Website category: auto
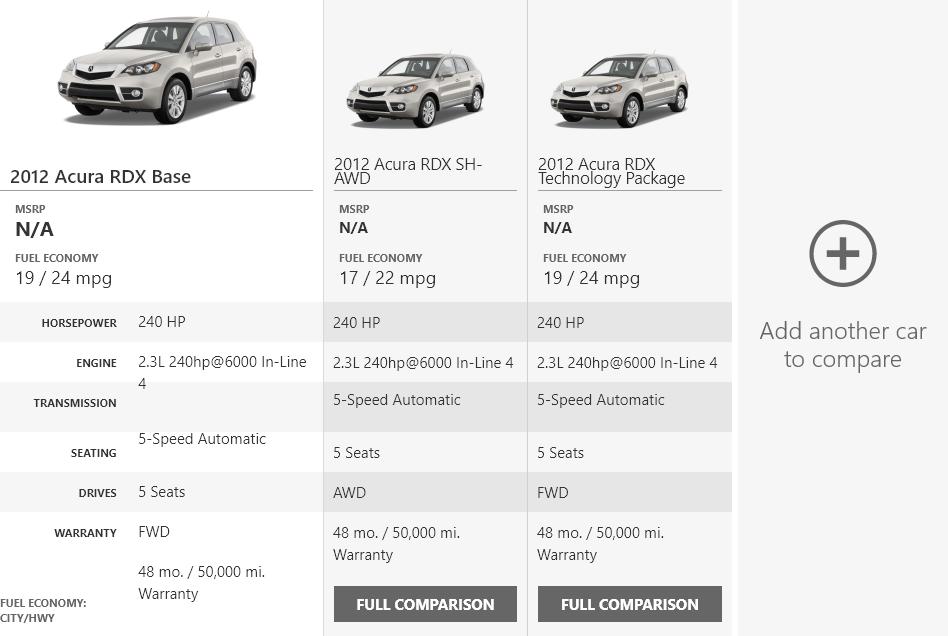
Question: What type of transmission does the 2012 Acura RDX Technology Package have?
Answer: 5-Speed Automatic

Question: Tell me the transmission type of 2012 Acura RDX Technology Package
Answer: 5-Speed Automatic

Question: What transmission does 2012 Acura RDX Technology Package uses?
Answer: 5-Speed Automatic

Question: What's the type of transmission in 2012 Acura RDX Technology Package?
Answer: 5-Speed Automatic

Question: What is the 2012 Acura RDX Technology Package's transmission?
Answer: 5-Speed Automatic

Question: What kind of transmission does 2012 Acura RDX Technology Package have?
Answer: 5-Speed Automatic

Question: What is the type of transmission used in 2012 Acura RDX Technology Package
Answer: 5-Speed Automatic

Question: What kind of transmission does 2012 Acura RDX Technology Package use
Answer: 5-Speed Automatic

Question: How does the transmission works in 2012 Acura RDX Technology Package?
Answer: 5-Speed Automatic

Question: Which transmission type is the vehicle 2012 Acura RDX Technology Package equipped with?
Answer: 5-Speed Automatic

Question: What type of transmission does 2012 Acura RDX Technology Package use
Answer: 5-Speed Automatic

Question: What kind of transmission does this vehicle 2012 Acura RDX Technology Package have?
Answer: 5-Speed Automatic

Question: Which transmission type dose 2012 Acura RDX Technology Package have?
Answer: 5-Speed Automatic

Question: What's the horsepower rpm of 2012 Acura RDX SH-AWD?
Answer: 240 HP

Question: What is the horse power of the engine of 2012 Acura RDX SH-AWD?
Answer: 240 HP

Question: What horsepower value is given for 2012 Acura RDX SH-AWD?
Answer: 240 HP

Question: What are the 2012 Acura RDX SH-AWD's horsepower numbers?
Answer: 240 HP

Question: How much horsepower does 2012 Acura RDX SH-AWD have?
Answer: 240 HP

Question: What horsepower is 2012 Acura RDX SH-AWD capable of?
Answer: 240 HP

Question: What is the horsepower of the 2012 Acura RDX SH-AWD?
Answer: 240 HP

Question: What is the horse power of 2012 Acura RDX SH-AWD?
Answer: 240 HP

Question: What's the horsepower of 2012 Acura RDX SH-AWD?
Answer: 240 HP

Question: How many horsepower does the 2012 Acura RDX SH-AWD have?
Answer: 240 HP

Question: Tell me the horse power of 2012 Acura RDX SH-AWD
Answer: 240 HP

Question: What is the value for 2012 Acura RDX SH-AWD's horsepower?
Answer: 240 HP

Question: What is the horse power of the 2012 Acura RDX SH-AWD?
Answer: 240 HP

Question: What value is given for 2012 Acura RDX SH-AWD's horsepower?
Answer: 240 HP

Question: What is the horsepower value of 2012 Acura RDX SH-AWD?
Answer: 240 HP

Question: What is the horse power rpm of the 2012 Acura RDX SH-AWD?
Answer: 240 HP

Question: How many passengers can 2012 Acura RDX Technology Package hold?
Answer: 5 Seats

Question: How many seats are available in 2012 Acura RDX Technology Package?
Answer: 5 Seats

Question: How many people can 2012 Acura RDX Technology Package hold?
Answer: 5 Seats

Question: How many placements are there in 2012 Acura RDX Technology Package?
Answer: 5 Seats

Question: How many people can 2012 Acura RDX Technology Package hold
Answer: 5 Seats

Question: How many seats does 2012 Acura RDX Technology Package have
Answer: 5 Seats

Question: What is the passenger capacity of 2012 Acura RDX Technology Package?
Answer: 5 Seats

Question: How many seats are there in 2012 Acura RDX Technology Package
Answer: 5 Seats

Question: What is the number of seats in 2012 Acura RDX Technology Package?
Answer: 5 Seats

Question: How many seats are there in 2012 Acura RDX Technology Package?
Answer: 5 Seats

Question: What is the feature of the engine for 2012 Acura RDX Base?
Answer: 2.3L 240hp@6000 In-Line 4

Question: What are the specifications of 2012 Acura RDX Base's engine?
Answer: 2.3L 240hp@6000 In-Line 4

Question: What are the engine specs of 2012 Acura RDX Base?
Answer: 2.3L 240hp@6000 In-Line 4

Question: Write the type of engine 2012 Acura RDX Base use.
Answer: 2.3L 240hp@6000 In-Line 4

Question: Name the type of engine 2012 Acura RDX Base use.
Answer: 2.3L 240hp@6000 In-Line 4

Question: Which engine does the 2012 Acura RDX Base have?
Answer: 2.3L 240hp@6000 In-Line 4

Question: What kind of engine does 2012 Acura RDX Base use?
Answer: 2.3L 240hp@6000 In-Line 4

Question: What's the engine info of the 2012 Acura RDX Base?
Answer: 2.3L 240hp@6000 In-Line 4

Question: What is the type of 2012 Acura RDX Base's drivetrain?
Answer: FWD

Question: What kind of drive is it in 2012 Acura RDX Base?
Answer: FWD

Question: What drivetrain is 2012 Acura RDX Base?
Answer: FWD

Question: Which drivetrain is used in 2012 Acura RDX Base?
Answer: FWD

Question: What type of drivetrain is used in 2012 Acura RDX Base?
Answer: FWD

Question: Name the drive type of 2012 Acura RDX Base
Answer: FWD

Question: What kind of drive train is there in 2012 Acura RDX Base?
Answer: FWD

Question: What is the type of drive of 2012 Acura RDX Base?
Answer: FWD

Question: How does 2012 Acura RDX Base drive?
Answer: FWD

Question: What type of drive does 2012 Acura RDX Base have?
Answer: FWD

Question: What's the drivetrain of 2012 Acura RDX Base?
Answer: FWD

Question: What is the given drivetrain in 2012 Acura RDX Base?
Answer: FWD

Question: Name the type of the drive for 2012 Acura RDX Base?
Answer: FWD

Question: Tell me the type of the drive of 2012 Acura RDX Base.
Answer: FWD

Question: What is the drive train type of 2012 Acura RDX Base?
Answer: FWD

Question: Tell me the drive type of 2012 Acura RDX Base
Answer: FWD

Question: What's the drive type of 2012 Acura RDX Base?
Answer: FWD